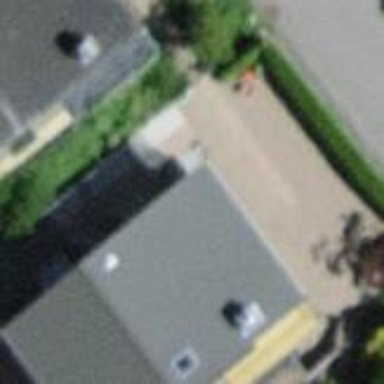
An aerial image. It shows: Residential building.